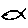
Label: fish